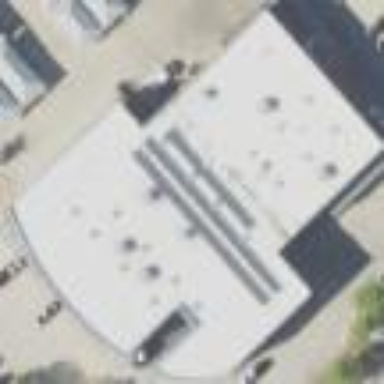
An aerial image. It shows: Retail building.